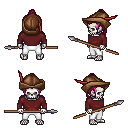
a pixel art fantasy rpg character, male body template, skeleton, maroon long-sleeve shirt, white pants, pink long topknot hairstyle, leather cap, spear, four views (front, back, left, right), 2x2 character sprite sheet, small pixel art, hard edges, no anti-aliasing